Question: iam have two modal i I'm trying to include all that belong the User. However, I keep getting the following debug error:
Error 58 Cannot convert lambda expression to type 'string' because it is not a delegate type
please see pic
'''
public IList<User> GetSliderImages()
{
var q = db.Users.Include(x=>x.Post).OrderByDescending(x => x.FPersonalUser).Where(x => x.typemanger == 1).ToList();
return q;
}
public class User
{
[Key]
public int ID_User { set; get; }
public Int16 ID_post { set; get; }
public bool Fbofd { set; get; }
public string FuserName { set; get; }
public bool Foffice { set; get; }
public byte[] FPicaddress { set; get; }
**public IList<Post> _post { set; get; }**
}
public partial class Post
{
[Key]
public int ID_Post { set; get; }
public string FNamePost { set; get; }
}
'''
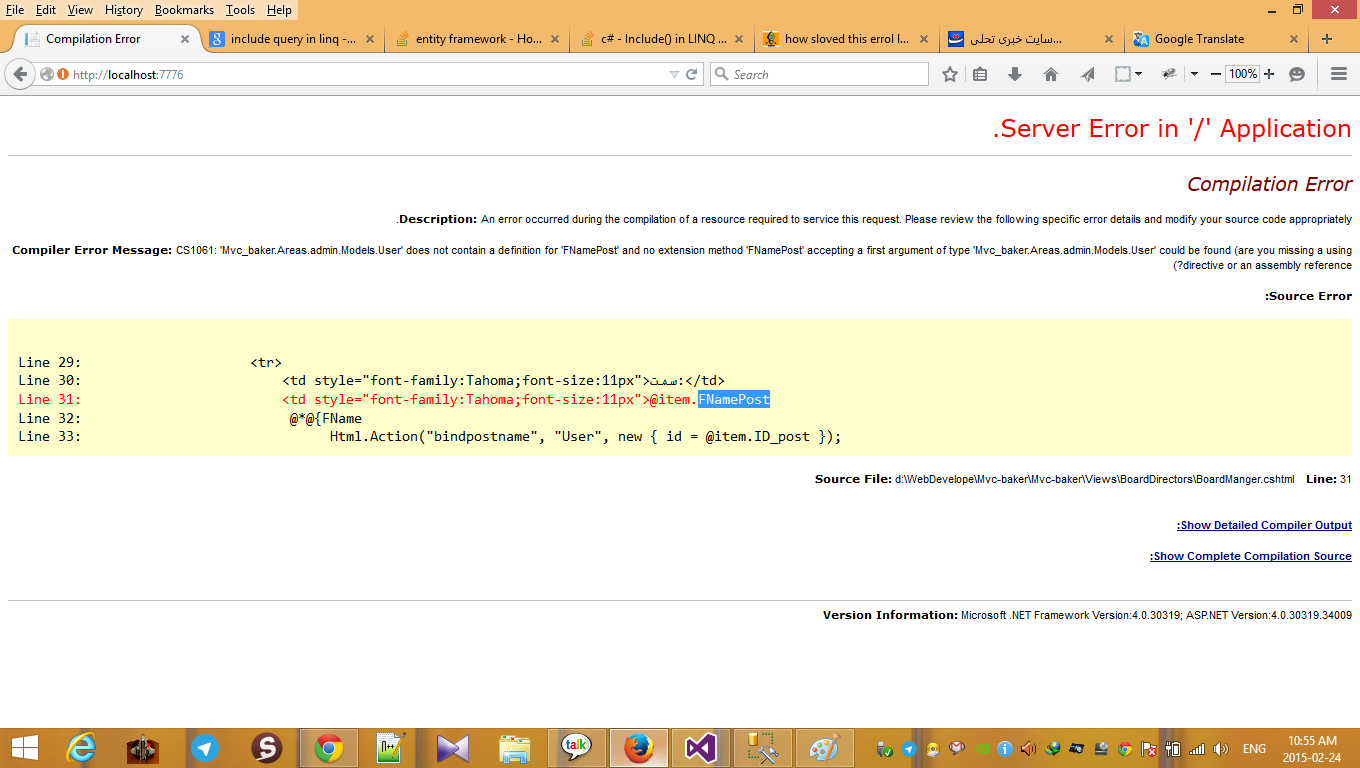
Answer: '''
public virtual ICollection<Post> Post{ get; set; }
'''
please use look like this for using relationship between two table then use include syntax.